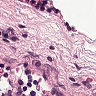
Metastatic tissue present: no